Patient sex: M
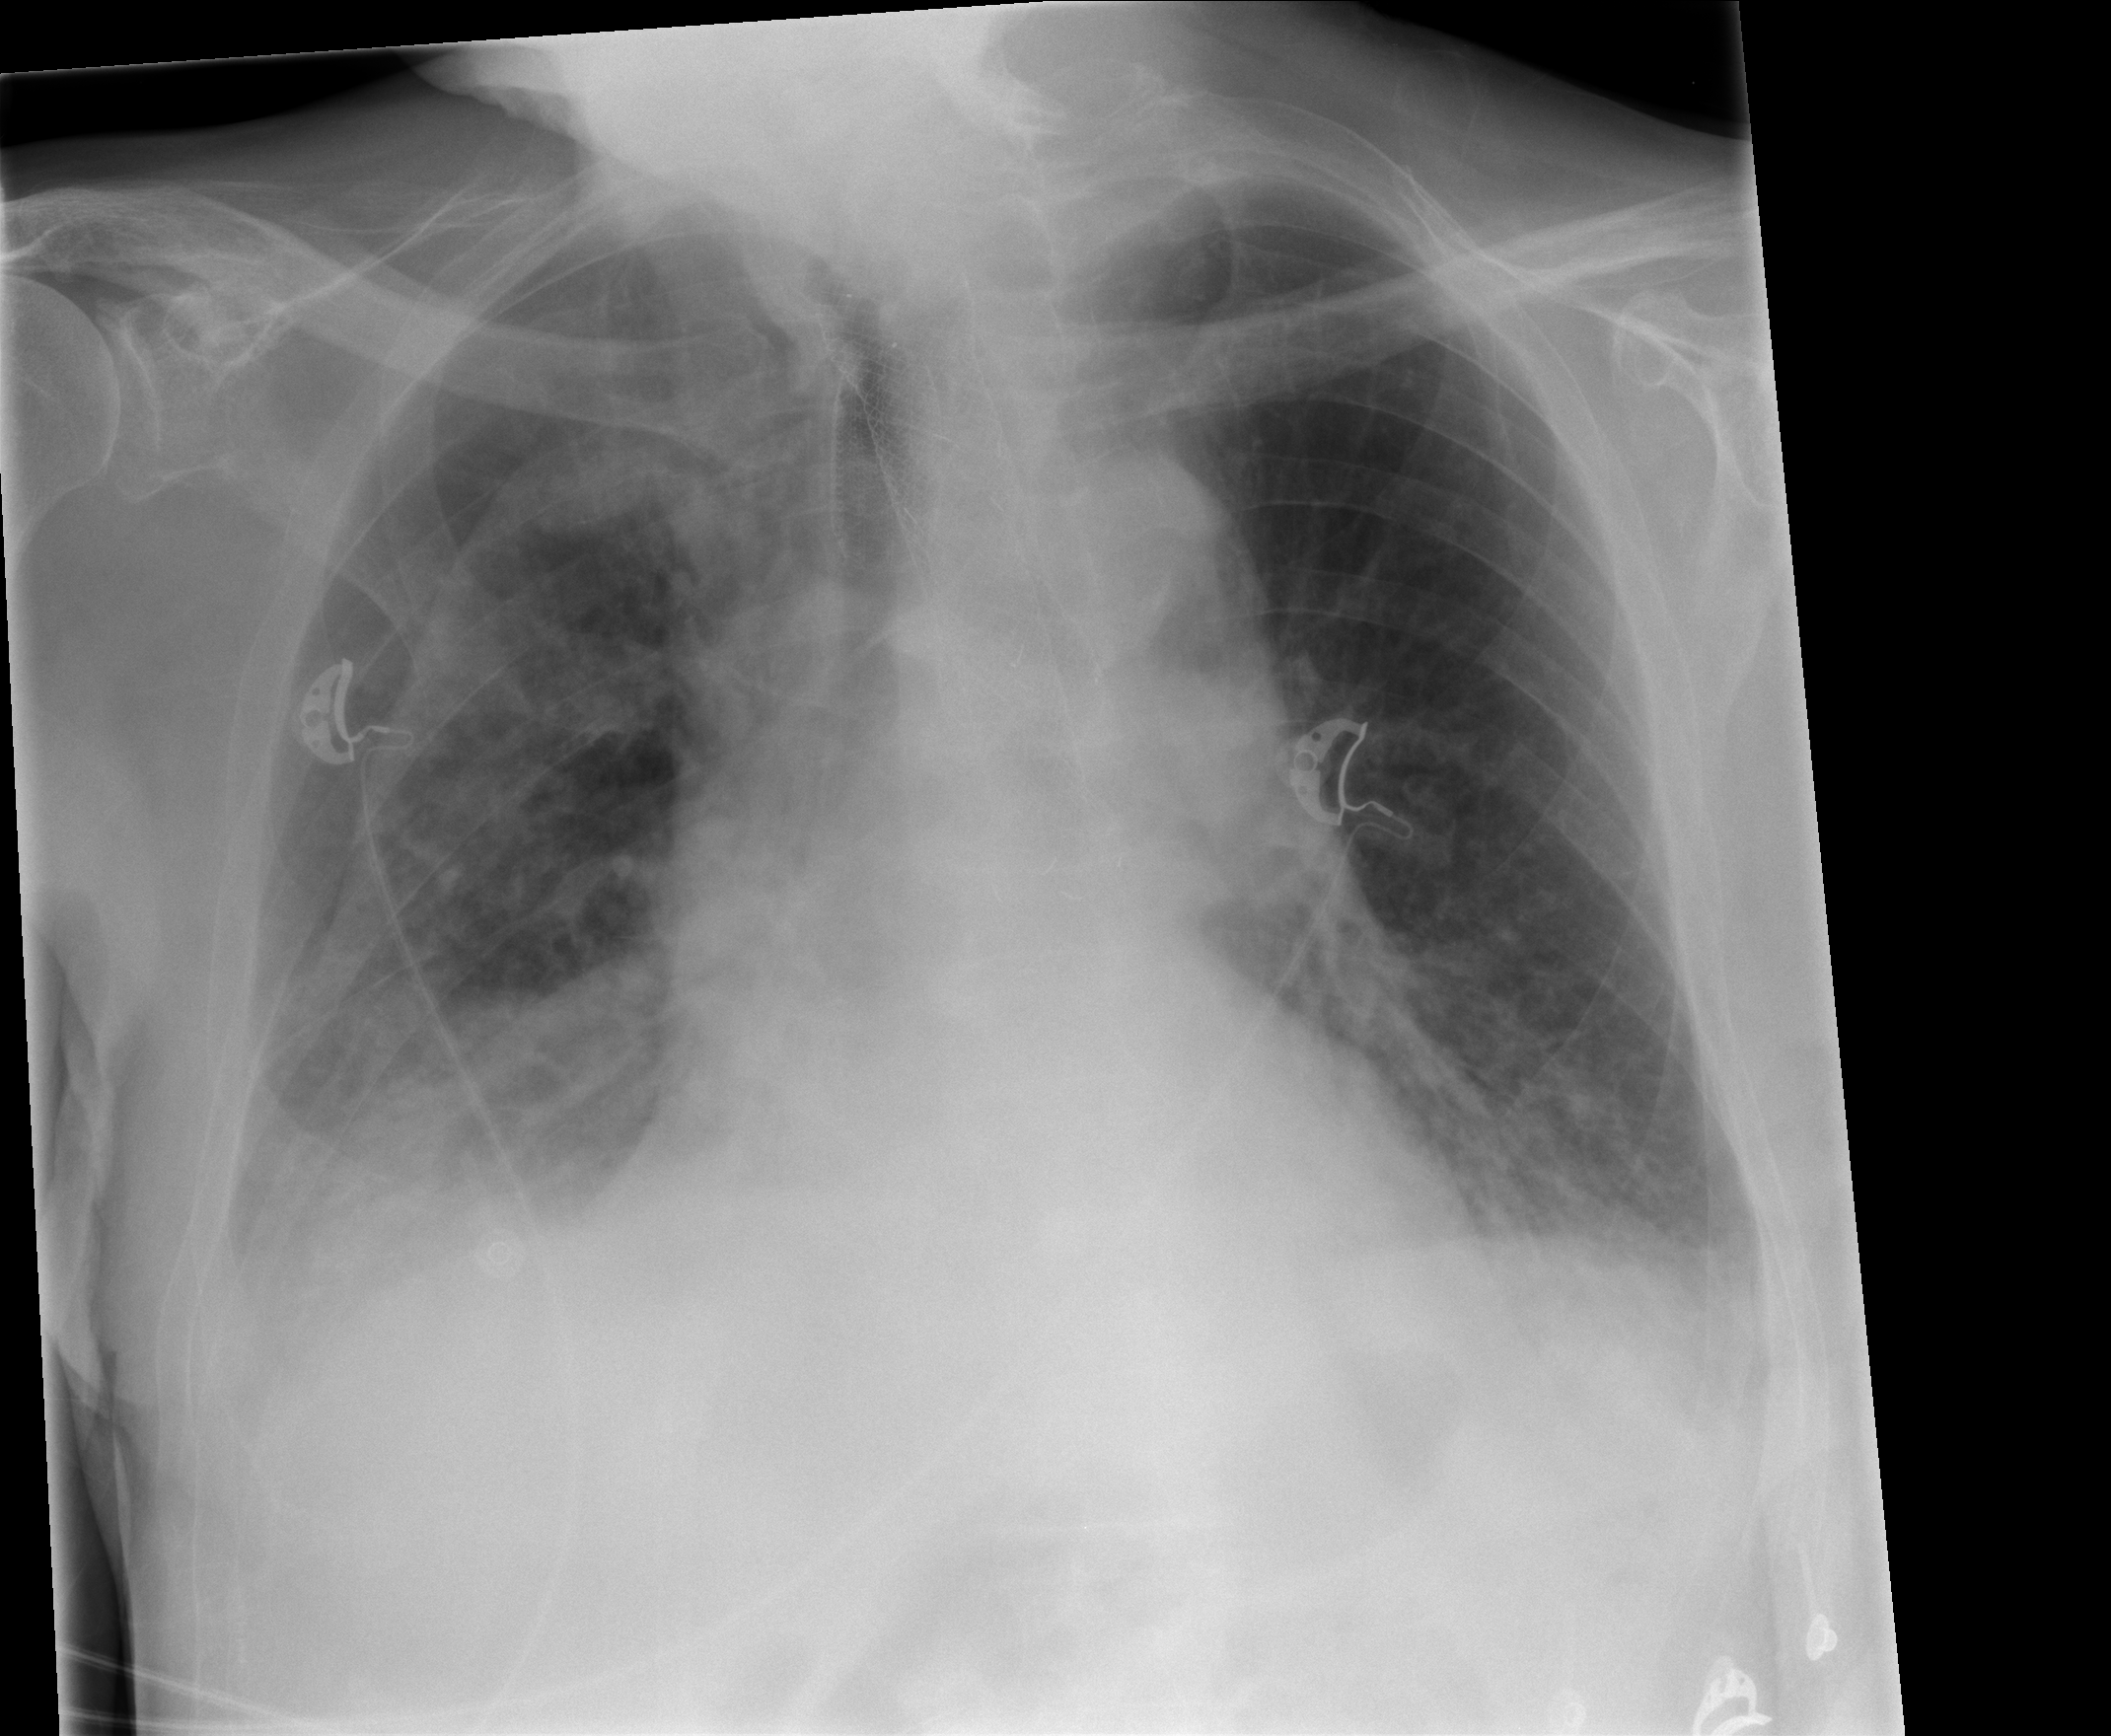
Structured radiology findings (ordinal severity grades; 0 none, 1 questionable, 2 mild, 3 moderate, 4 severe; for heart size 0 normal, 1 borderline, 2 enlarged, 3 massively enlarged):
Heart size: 0
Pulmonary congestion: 0
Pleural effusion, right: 2
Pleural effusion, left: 0
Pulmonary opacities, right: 2
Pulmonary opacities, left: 0
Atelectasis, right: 2
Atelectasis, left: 0